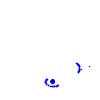
Particle: pion